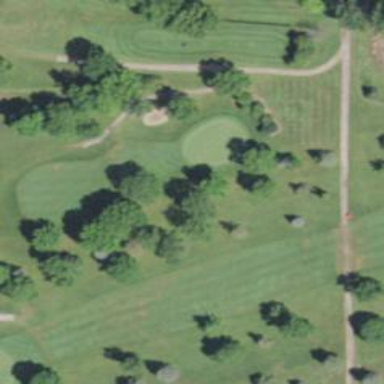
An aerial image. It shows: Golf hole.